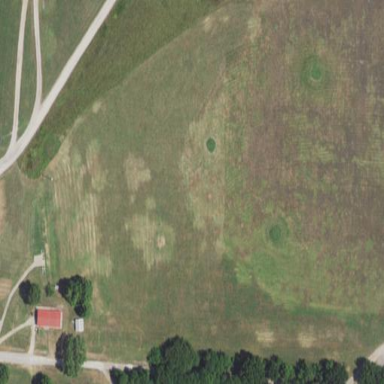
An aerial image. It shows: Grassy area designated as driving range for golf.